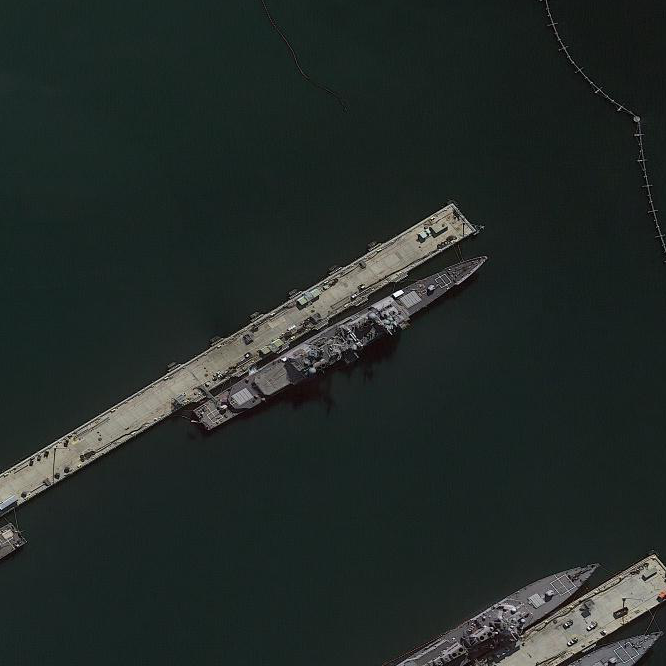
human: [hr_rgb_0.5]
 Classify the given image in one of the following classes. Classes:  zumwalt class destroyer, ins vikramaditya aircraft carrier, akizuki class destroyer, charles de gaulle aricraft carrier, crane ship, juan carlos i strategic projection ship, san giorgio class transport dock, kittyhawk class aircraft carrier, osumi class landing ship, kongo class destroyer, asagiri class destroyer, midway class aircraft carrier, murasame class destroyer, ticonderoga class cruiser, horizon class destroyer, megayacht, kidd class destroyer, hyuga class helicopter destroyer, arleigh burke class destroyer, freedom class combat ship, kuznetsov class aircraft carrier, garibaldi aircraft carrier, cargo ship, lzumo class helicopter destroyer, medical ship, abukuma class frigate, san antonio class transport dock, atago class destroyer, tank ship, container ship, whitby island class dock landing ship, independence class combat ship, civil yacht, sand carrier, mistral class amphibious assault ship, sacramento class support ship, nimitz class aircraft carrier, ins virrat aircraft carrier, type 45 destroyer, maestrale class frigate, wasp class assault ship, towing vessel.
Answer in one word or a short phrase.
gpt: Ticonderoga class cruiser